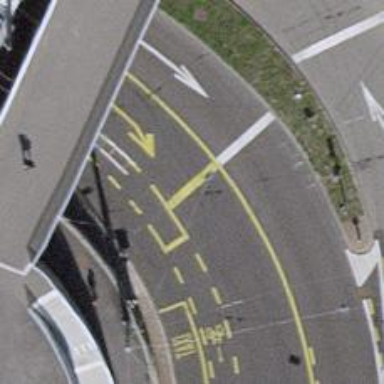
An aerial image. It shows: Primary highway with asphalt surface. It has trolley wires installed.